Field crop: maize
Growth stage: 2
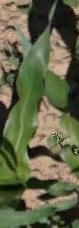
Species: maize